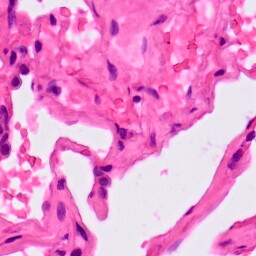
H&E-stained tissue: Lung